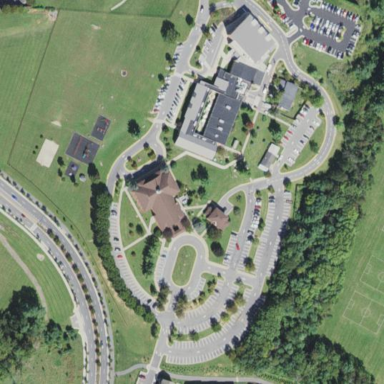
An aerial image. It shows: School.